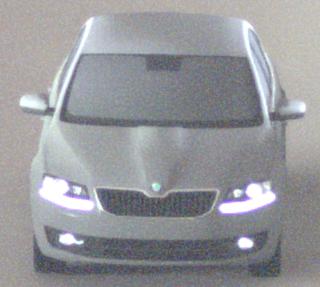
Make: Skoda
Model: Octavia 1.2 TSI
Detailed model: Octavia (III) Limousine
Model produced from: 2013/02
Model produced until: 2015/04
Doors: 5
Color: gray
Road condition: dry road
Daytime: midday
Contrast: medium contrast